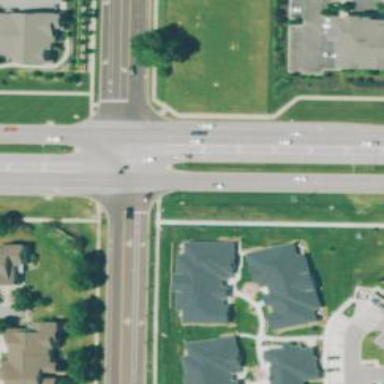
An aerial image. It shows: Solid stop line on the road.